Question: In a docx-file, I have a lot of text which may contain specific notation for math objects (mml). These notations are enclosed withing certain delimiter (MATHSTART and MATHEND) so that they can be looked for.
Example:
'''
MATHSTART<math xmlns="http://www.w3.org/1998/Math/MathML" display="block" alttext="x equals StartFraction negative b plus-or-minus StartRoot b squared minus 4 a c EndRoot Over 2 a EndFraction">
<semantics>
<mrow>
<mi>x</mi>
<mo>=</mo>
<mrow class="MJX-TeXAtom-ORD">
<mfrac>
<mrow>
<mo>-<!-- - --></mo>
<mi>b</mi>
<mo>+-<!-- +- --></mo>
<mrow class="MJX-TeXAtom-ORD">
<msqrt>
<msup>
<mi>b</mi>
<mrow class="MJX-TeXAtom-ORD">
<mn>2</mn>
</mrow>
</msup>
<mo>-<!-- - --></mo>
<mn>4</mn>
<mi>a</mi>
<mi>c</mi>
</msqrt>
</mrow>
</mrow>
<mrow>
<mn>2</mn>
<mi>a</mi>
</mrow>
</mfrac>
</mrow>
</mrow>
<annotation encoding="application/x-tex">x={-b\pm {\sqrt {b^{2}-4ac}} \over 2a}</annotation>
</semantics>
</math>MATHEND
'''
I now want to use a marcos to fetch all these parts and cut them from the document, then putting them back in again without the delimiters (MATHSTART and MATHEND) and without the format (something like 'wdFormatPlainText'). The desired result is a math equation in the docx.

What i have so far:
'''
Dim regex As Object, wholeDocText As String
Set regex = CreateObject("VBScript.RegExp")
Selection.WholeStory
Selection.Copy
wholeDocText = Selection.Text
With regex
.Pattern = "MATHSTART[.\s\S]*?MATHEND"
.Global = True
End With
Set matches = regex.Execute(wholeDocText)
For Each match In matches
s1 = Replace(match.Value, "MATHSTART", "")
s1 = Replace(s1, "MATHEND", "")
'select match.Value in the document
'overwrite the selected string with the new one
'sth like: Selection.Text s1(wdFormatPlainText)
Next match
'''
The problem are the three lines of comment, which I don't know how to implement.
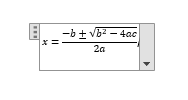
Answer: Note: I utilised the search-and-select functionality from this <URL>
'''
Sub convertMmlToWordField()
Dim StartWord As String, EndWord As String
Dim FindStartRange As Range, FindEndRange As Range
Dim CopyRange As Range, CopyStartRange As Range, CopyEndRange As Range
Set FindStartRange = ActiveDocument.Range
Set FindEndRange = ActiveDocument.Range
Set CopyRange = ActiveDocument.Range
StartWord = "MATHSTART"
EndWord = "MATHEND"
'Starting the Lookup for the starting word
With FindStartRange.find
.Text = StartWord
.Replacement.Text = ""
.Forward = True
.Wrap = wdFindAsk
.Format = False
.MatchCase = False
.MatchWholeWord = False
.MatchWildcards = False
.MatchSoundsLike = False
.MatchAllWordForms = False
'Execute the Lookup
Do While .Execute
If .Found = True Then
Set CopyStartRange = FindStartRange
CopyStartRange.Select
'Setting the FindEndRange up for the remainder of the document beginning from the end of the StartWord
FindEndRange.Start = CopyStartRange.End
FindEndRange.End = ActiveDocument.Content.End
FindEndRange.Select
'Setting the Find to look for the End Word
With FindEndRange.find
.Text = EndWord
.Execute
If .Found = True Then
Set CopyEndRange = FindEndRange
CopyEndRange.Select
End If
End With
'Selecting the copy range
CopyRange.Start = CopyStartRange.Start
CopyRange.End = CopyEndRange.End
CopyRange.Select
s1 = Replace(CopyRange.Text, "MATHSTART", "")
s1 = Replace(s1, "MATHEND", "")
Selection.Text = s1
Selection.Copy
Selection.PasteAndFormat (wdFormatPlainText)
End If 'Ending the If Find1stRange .Found = True
Loop 'Ending the Do While .Execute Loop
End With 'Ending the Find1stRange.Find With Statement
End Sub
'''
The actual work happens in this part:
'''
s1 = Replace(CopyRange.Text, "MATHSTART", "")
s1 = Replace(s1, "MATHEND", "")
Selection.Text = s1
Selection.Copy
Selection.PasteAndFormat (wdFormatPlainText)
'''
CopyRange is the entire string from MATHSTART to MATHEND (inclusive).
So you can just cut those parts.
What's left is the actual MML, which you can now feed into the Selection object (replacing the string in the document), then copy and pasting it without the formatting.